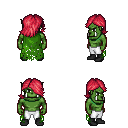
a pixel art fantasy rpg character, male body template, orc, green skin, green tattered cape, white pants, ruby red swoop hairstyle, black shoes, four views (front, back, left, right), 2x2 character sprite sheet, small pixel art, hard edges, no anti-aliasing